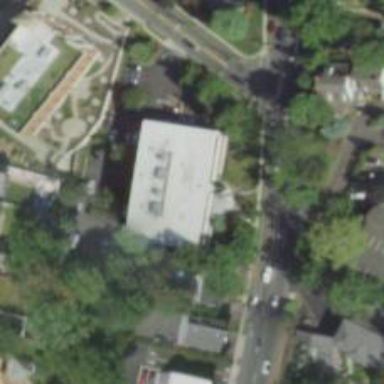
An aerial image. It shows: Healthcare clinic.